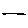
Label: line